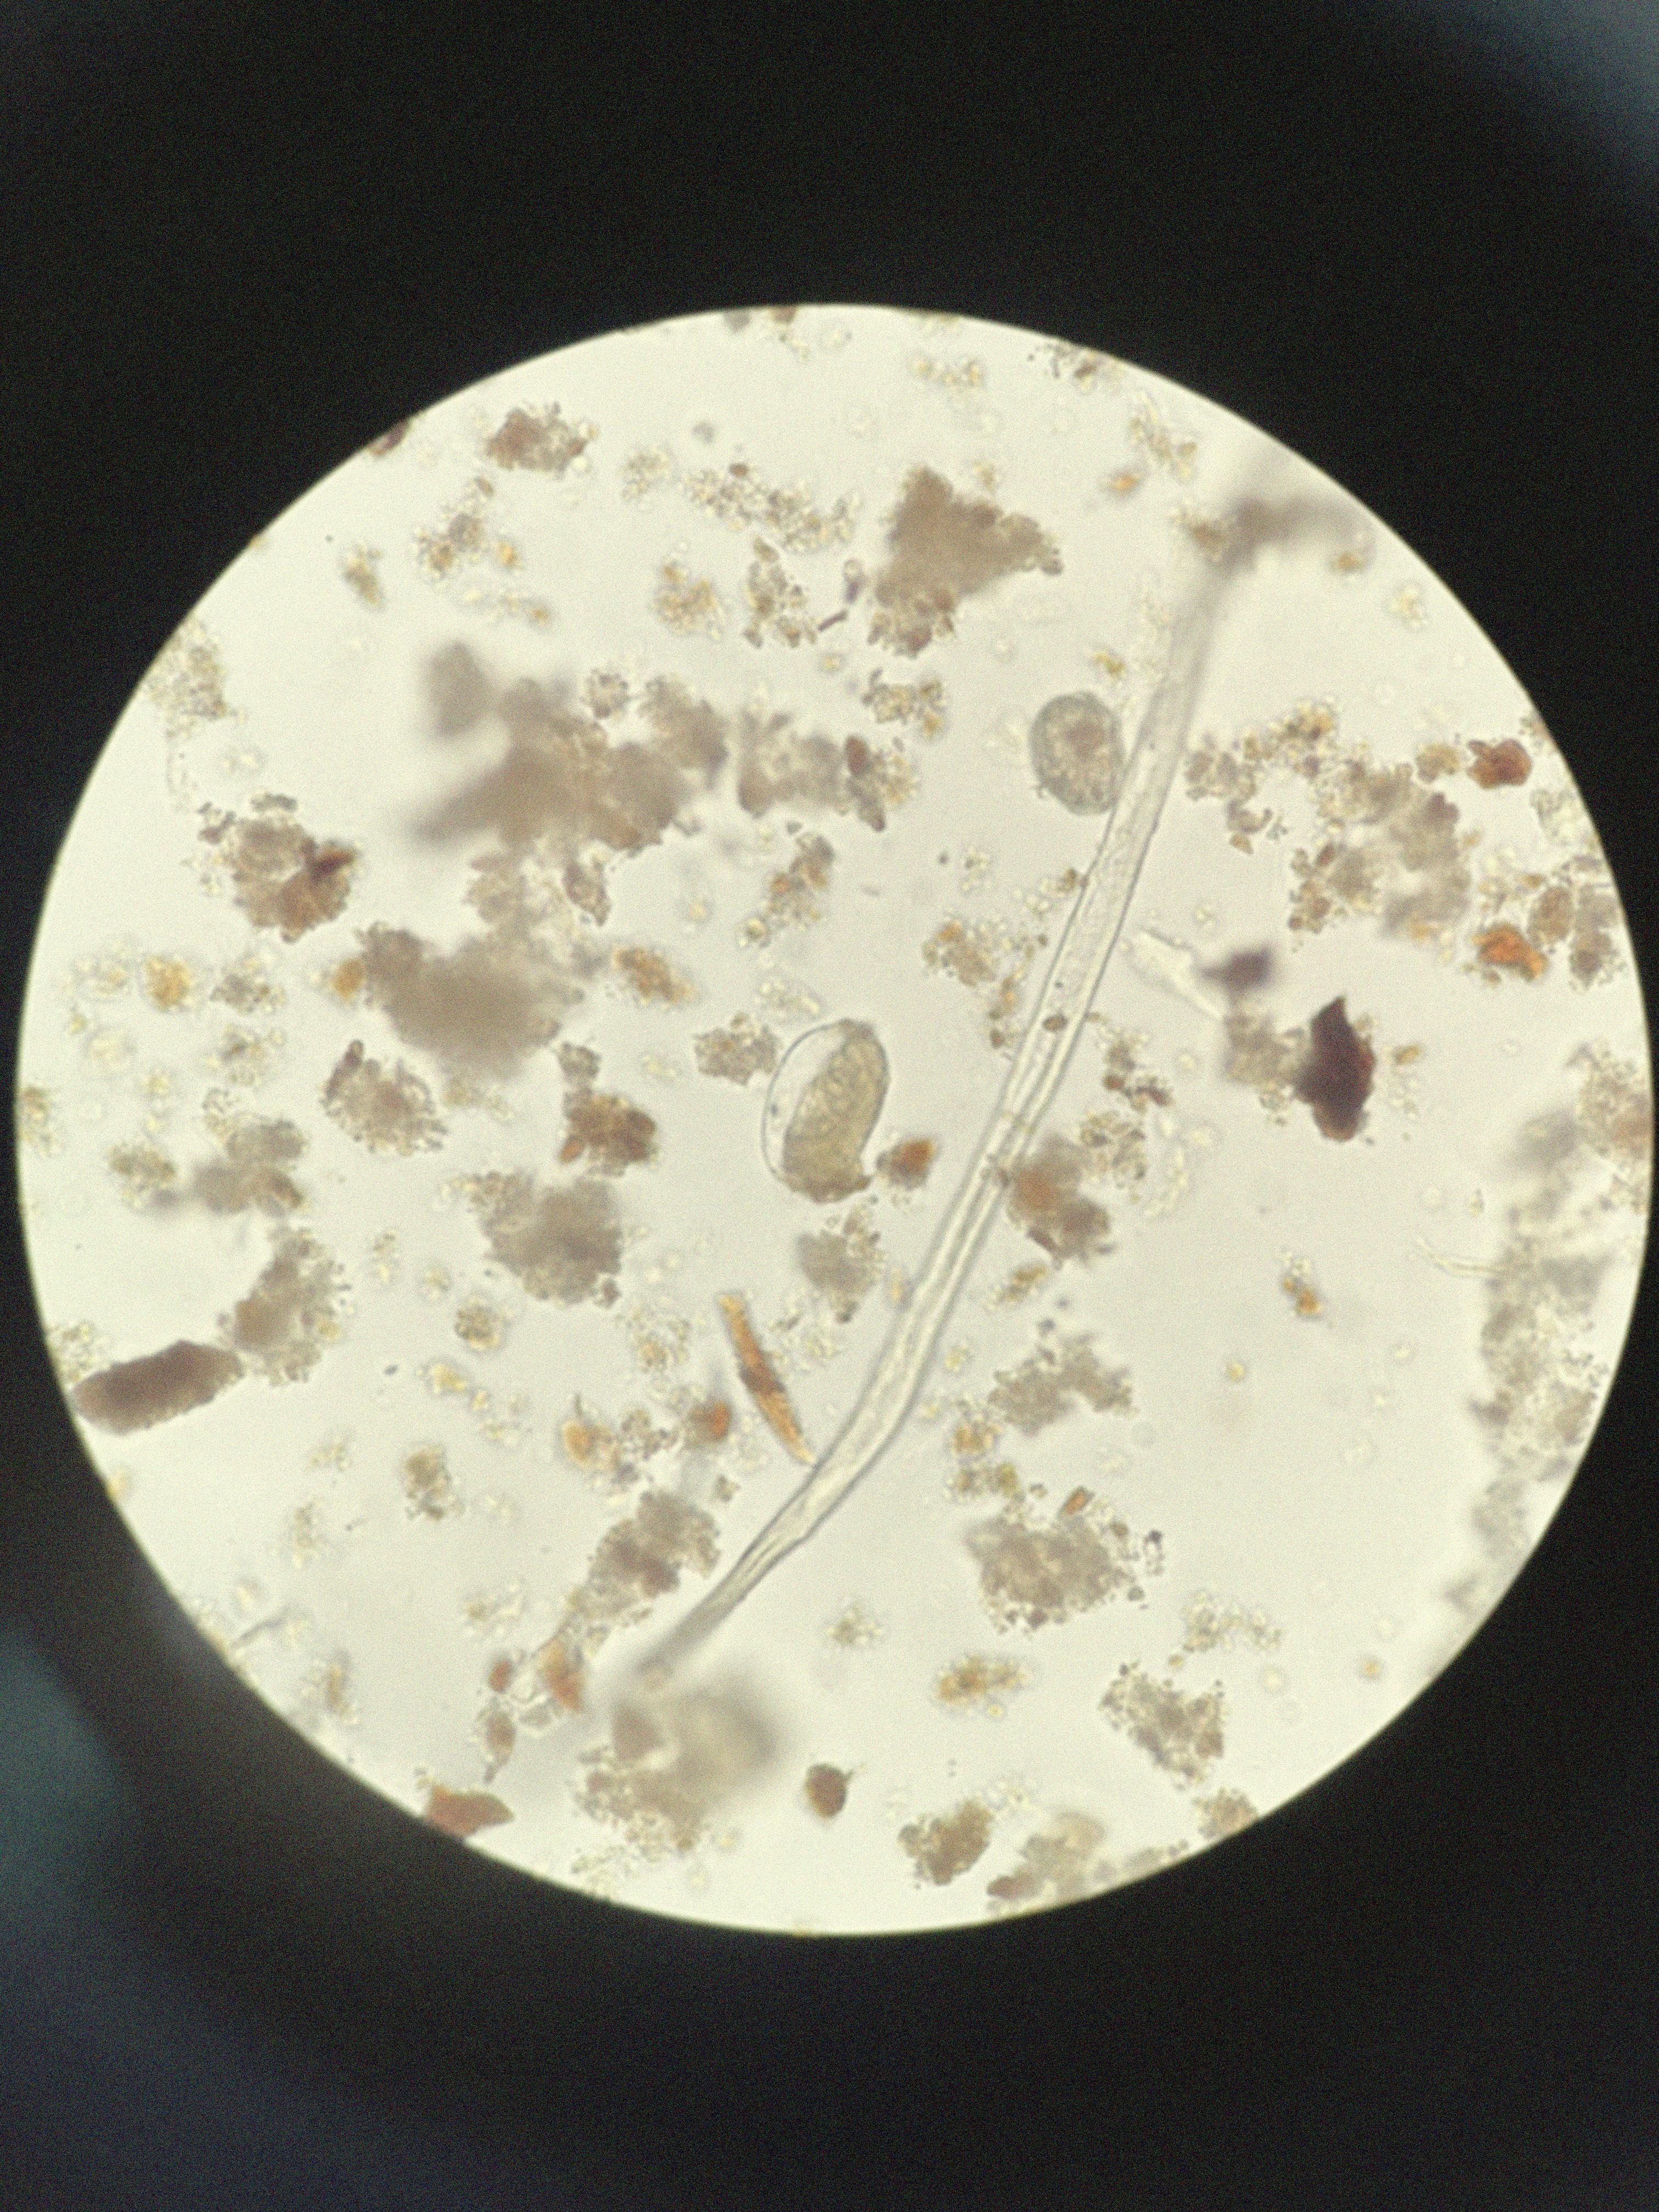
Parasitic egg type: Hookworm egg